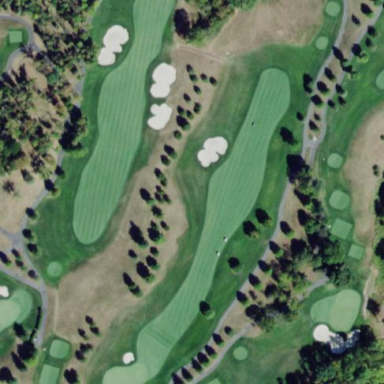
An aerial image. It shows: Golf fairway surrounded by grass.